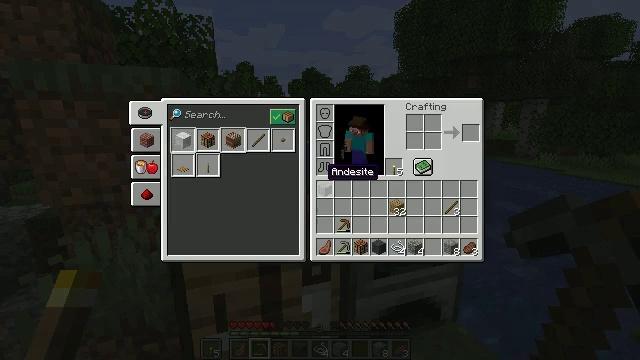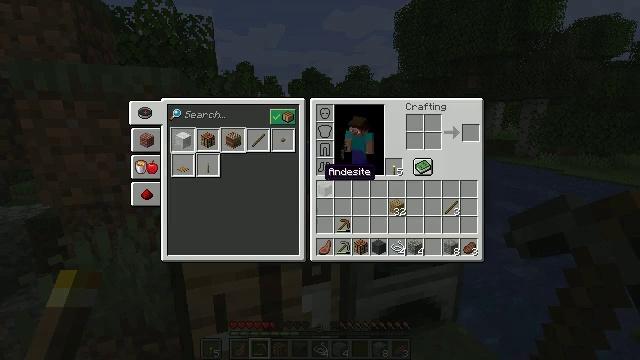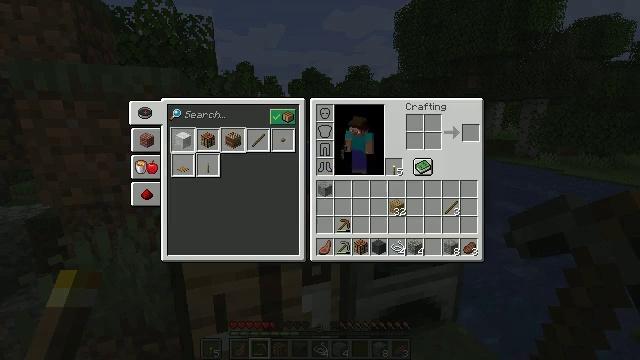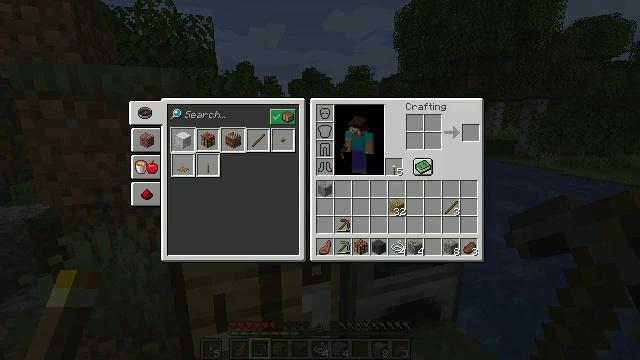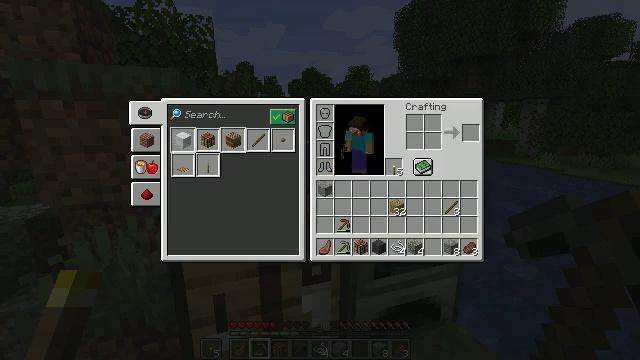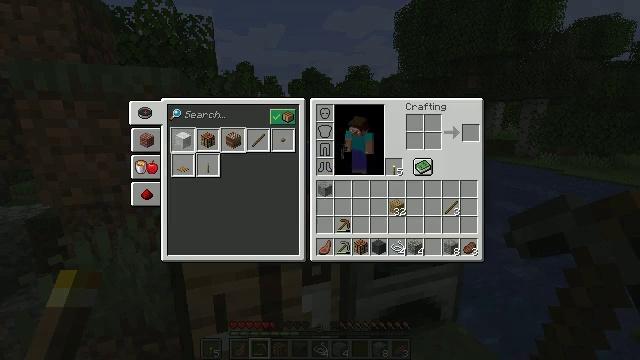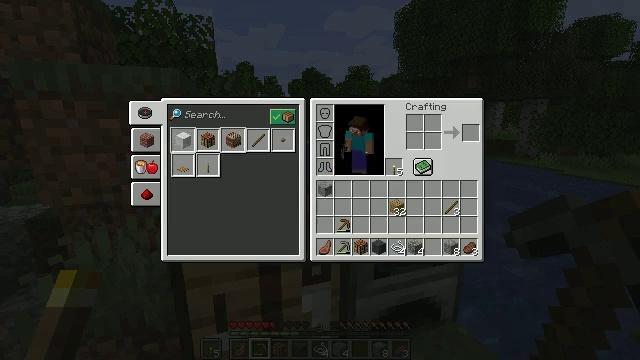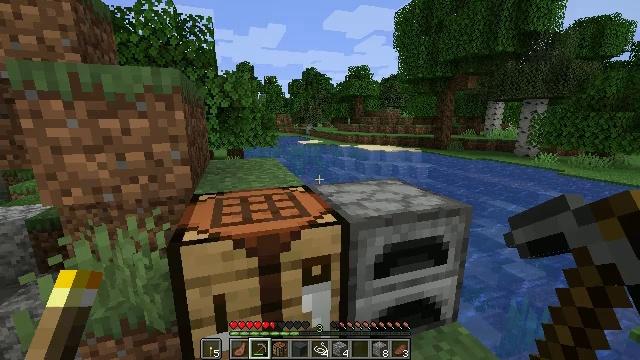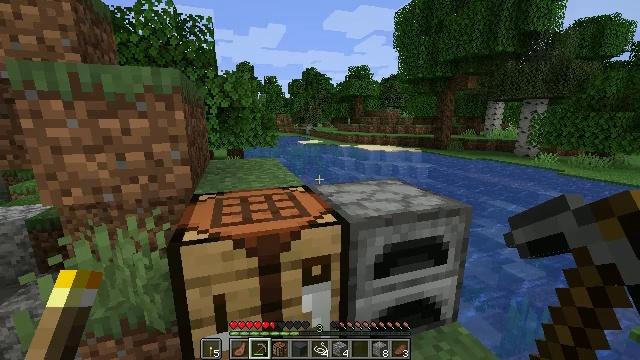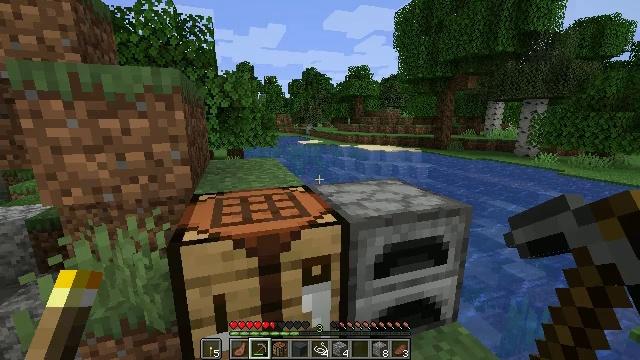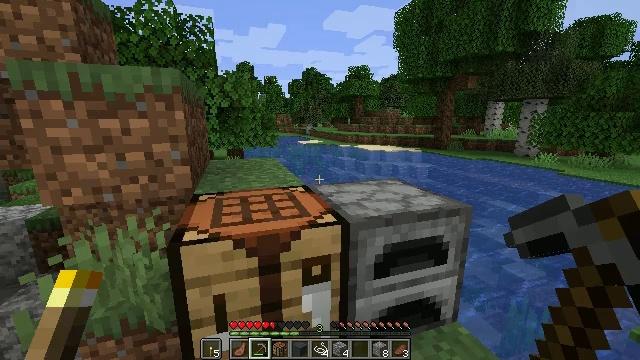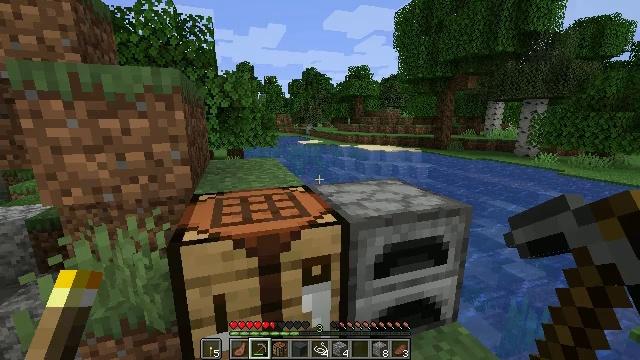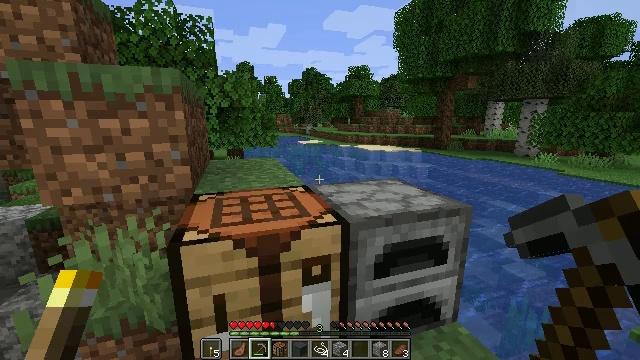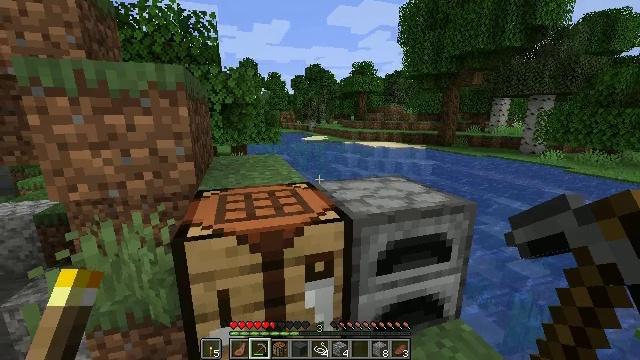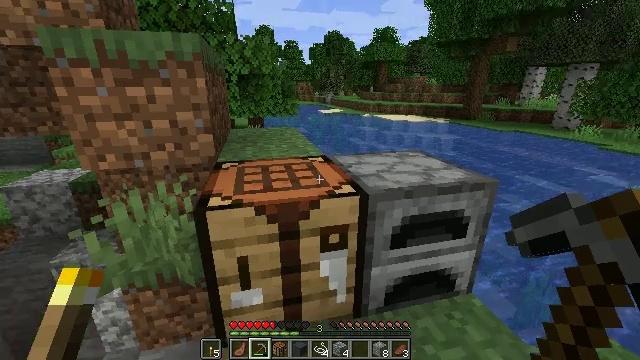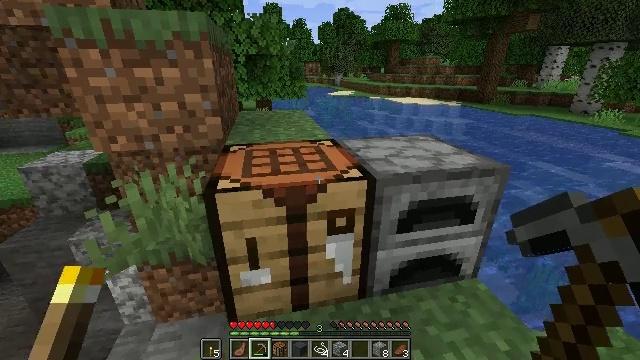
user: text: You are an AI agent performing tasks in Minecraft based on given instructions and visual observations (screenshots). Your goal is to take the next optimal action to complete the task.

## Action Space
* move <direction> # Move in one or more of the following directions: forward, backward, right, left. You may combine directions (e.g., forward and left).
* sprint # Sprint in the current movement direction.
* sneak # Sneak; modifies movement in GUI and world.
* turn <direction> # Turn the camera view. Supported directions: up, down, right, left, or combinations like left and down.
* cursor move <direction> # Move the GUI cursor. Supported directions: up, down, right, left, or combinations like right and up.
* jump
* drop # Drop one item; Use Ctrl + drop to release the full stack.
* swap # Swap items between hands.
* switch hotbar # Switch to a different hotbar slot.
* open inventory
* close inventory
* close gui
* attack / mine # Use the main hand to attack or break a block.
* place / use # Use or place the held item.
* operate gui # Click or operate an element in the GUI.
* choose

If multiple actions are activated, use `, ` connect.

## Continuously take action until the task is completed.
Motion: motion action
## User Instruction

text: Open a crafting table to craft a fishing rod.
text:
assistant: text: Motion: no_op
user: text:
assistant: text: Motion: no_op
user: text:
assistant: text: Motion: no_op
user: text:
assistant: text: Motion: no_op
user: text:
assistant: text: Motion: no_op
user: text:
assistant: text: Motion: no_op
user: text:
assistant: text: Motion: open inventory
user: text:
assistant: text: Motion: open inventory
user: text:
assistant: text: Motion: open inventory
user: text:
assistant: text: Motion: no_op
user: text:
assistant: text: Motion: no_op
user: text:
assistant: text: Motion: no_op
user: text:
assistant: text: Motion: no_op
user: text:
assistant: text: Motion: turn left and down
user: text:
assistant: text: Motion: turn left and down
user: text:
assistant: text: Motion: no_op
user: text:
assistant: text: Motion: no_op
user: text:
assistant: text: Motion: use / place
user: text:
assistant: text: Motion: no_op
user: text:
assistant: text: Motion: no_op
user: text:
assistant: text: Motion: no_op
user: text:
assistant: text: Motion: no_op
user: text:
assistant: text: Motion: turn right
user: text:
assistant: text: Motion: turn left
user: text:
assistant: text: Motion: no_op
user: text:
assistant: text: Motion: no_op
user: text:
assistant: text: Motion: no_op
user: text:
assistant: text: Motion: no_op
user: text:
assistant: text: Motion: no_op
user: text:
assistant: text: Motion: turn right